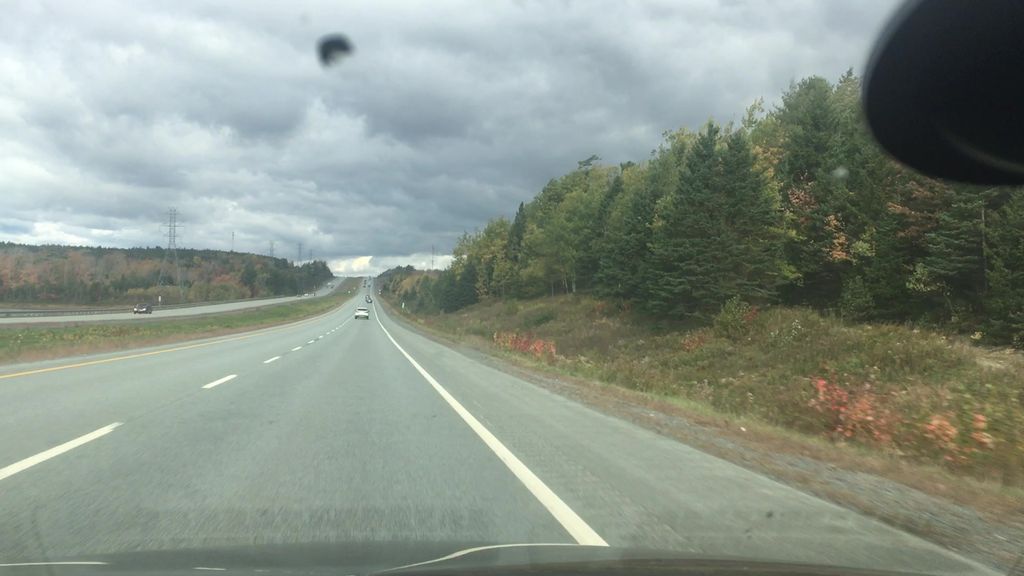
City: halifax